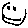
Label: smiley face